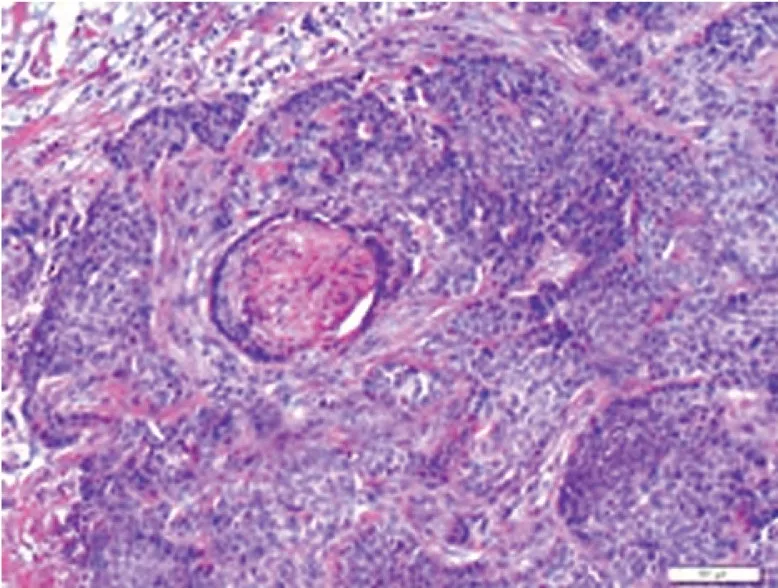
Histologic section of a basal cell carcinoma with perineural invasion (Hematoxylin and Eosin, 10x).
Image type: pathology (h&e)